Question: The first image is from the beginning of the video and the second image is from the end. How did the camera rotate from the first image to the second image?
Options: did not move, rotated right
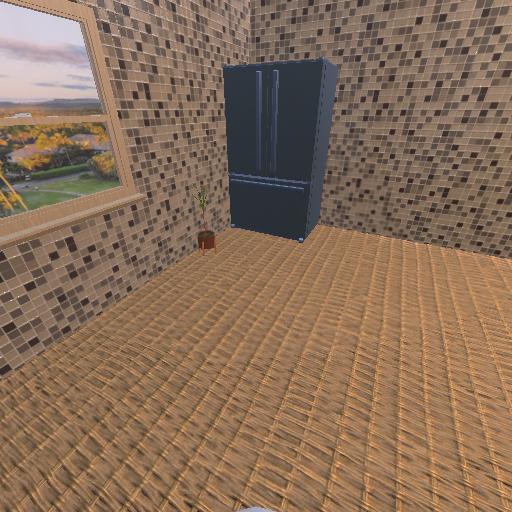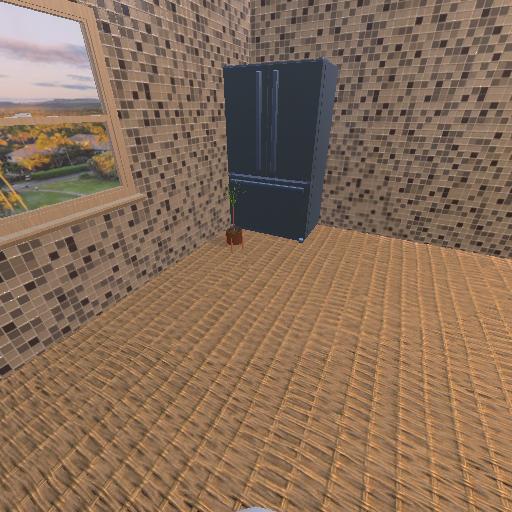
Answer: did not move